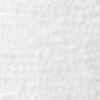
Label: no_change